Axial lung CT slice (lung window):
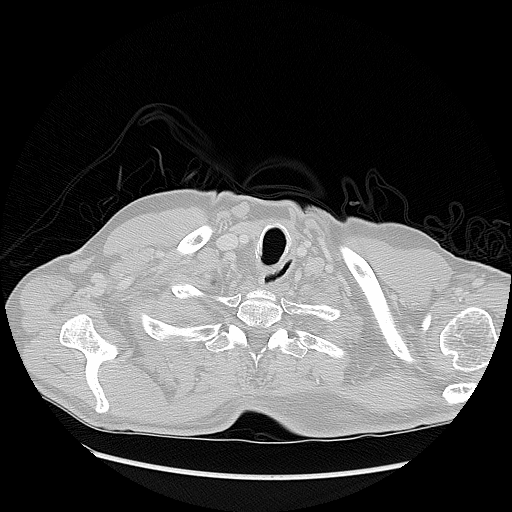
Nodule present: no